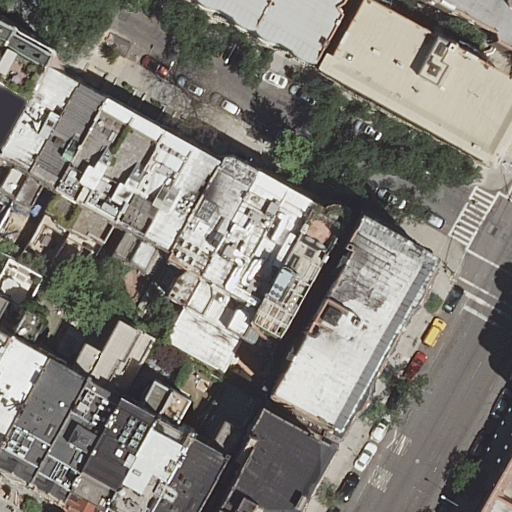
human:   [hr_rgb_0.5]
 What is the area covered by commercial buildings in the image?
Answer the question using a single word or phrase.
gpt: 0m2

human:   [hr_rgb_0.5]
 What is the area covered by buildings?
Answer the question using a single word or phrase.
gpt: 5548m2

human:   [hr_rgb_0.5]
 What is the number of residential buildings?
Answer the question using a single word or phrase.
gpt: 26

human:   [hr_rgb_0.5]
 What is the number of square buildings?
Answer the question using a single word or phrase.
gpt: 0

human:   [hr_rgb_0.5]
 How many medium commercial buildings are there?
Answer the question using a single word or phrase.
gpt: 0

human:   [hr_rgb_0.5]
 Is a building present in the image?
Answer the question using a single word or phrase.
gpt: yes

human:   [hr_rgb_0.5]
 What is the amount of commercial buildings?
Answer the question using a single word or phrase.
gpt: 0

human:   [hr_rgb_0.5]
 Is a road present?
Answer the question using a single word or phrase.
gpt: yes

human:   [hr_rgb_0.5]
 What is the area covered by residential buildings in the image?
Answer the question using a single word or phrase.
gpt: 5548m2

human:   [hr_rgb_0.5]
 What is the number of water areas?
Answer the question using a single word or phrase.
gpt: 0

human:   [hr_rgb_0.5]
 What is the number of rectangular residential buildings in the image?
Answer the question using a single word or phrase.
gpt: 17

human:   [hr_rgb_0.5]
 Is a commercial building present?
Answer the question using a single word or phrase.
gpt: no

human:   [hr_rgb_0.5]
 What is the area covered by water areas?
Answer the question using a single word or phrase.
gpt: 0m2

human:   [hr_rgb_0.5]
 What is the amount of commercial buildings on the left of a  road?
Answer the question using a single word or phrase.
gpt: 0

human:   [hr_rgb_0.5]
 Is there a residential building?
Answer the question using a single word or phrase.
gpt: yes

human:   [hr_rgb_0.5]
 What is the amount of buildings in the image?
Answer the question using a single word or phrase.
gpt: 26

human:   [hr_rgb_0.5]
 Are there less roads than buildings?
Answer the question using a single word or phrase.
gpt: yes

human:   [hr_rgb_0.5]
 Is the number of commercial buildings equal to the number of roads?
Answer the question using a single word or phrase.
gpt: no

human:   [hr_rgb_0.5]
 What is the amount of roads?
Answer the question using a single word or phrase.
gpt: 7

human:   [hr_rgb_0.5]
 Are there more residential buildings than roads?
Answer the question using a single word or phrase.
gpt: yes

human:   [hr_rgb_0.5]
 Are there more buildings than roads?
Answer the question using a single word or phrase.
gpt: yes

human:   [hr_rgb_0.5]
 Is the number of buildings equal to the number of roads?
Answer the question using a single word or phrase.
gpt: no

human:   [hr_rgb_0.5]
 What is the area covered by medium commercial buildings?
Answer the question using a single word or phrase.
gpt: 0m2

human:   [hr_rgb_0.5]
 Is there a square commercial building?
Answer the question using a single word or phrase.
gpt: no

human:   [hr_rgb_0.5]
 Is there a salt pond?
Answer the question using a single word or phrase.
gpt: no

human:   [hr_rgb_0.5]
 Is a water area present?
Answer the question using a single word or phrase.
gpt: no

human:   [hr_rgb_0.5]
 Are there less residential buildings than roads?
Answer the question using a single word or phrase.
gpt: no

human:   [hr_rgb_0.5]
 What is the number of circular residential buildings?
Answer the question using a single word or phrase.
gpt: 0

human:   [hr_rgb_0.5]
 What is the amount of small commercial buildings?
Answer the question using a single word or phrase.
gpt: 0

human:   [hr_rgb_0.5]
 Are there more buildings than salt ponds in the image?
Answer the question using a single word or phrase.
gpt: yes

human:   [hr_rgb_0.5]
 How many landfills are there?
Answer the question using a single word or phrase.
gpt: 0

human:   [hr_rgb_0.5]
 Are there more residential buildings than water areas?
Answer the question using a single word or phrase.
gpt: yes

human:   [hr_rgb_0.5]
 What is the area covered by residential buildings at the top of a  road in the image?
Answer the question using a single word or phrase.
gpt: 4318m2

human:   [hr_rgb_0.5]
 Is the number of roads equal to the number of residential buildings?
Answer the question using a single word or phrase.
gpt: no

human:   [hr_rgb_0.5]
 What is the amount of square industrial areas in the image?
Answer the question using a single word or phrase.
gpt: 0

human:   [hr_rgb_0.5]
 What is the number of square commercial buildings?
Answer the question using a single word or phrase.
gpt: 0

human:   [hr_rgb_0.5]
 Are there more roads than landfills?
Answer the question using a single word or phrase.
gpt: yes

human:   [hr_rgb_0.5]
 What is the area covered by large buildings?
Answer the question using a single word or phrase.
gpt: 2335m2

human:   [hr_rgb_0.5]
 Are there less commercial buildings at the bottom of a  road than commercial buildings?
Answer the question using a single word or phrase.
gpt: no

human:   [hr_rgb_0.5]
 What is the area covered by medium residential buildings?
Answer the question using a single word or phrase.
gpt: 2880m2

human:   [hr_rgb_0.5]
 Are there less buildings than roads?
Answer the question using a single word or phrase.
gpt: no

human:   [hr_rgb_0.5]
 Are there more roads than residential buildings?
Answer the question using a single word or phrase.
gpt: no

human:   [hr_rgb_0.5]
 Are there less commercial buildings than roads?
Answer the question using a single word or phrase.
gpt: yes

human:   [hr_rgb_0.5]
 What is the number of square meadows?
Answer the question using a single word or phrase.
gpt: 0

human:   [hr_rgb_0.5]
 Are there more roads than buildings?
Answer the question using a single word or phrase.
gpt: no

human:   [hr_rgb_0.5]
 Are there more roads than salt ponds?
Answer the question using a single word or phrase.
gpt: yes

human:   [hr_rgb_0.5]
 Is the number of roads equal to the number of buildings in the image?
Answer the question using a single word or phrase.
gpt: no

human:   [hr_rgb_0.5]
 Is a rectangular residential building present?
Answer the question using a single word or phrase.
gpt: yes

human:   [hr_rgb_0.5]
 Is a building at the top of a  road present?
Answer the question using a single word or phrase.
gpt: yes

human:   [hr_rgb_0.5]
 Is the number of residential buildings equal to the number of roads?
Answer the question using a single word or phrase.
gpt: no

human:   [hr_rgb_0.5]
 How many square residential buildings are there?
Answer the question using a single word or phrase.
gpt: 0

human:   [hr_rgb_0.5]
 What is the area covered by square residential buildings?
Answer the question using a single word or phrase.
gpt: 0m2

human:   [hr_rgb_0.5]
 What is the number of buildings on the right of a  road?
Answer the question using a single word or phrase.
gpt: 3

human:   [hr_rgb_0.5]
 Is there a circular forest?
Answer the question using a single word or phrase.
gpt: no

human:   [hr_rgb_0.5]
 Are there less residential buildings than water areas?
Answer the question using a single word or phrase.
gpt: no

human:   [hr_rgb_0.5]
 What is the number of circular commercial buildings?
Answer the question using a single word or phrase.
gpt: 0

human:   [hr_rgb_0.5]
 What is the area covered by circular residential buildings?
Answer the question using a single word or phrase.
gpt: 0m2

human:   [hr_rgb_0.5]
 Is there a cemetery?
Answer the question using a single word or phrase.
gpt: no

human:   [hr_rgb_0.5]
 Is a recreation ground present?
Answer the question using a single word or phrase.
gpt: no

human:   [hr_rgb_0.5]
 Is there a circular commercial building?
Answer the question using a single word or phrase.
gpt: no

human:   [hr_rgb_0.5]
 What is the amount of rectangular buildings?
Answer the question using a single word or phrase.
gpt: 17

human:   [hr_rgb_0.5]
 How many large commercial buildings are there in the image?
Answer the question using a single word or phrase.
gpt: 0

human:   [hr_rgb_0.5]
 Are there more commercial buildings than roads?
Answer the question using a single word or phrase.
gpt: no

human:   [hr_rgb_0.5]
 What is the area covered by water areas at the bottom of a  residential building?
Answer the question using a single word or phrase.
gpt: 0m2